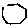
Label: hexagon